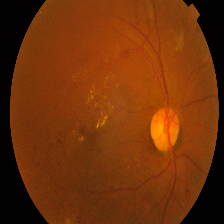
Diabetic retinopathy grade: Proliferative DR